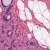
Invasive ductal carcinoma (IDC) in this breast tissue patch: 0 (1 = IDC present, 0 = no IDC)